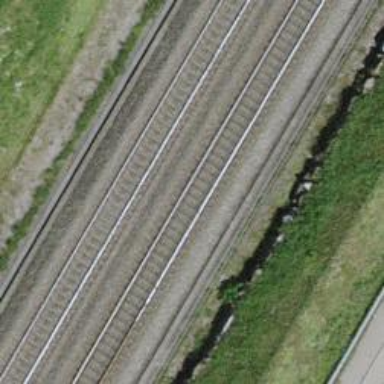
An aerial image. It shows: Single-track electrified railway with contact line.